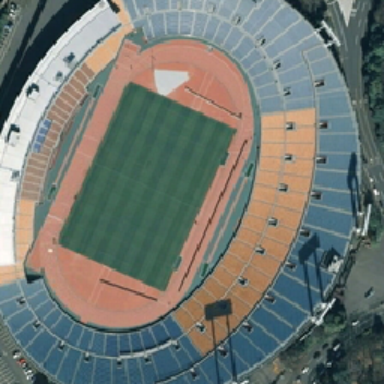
The playground is on some stadium near some green trees and some cars .